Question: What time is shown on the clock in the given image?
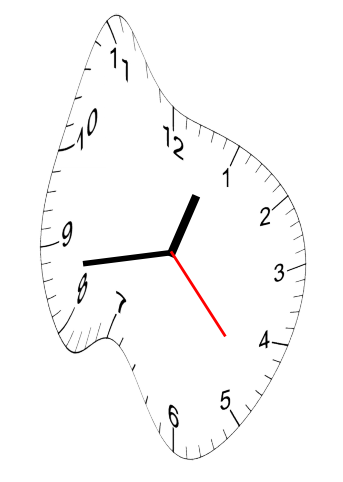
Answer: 12:43:23